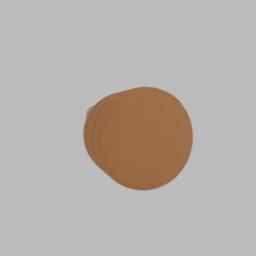
Label: furniture